Interaction volume radius: 5 \u00c5
Interaction volume height: 15 \u00c5
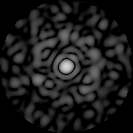
Disorder parameter: 0.8452